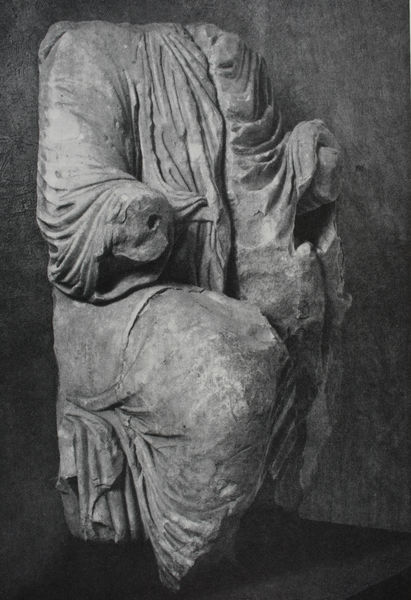
Titel: Torso der Kaiserstatue Friedrichs II - Skulptur für die Brückentoranlage von Capua
Standort: Capua
Institution: Museo Campano
Schlagwörter: fuß, kopf, körper, umhang, weiß, sitzen, ellbogen, grau, kleid, marmor, schwarz, wand, arm, arme, falten, kleidung, mensch, sockel, stein, hände, kirche, figur, gewand, mantel, sitzend, stoff, person, skulptur, statue, beine, relief, bein, füße, sitz, falte, sitzt, palme, bildhauerei, faltenwurf, plastik, ellenbogen, knie, oberkörper, oberarm, foto, fotografie, hängen, antike, torso, kniee, loch, schwarzweiß, sitzfigur, löcher, ausstellung, fragment, korpus, kaputt, antik, toga, kniend, zerstört, palmen, fragmentarisch, stumpf, kopflos, antikisch, gewandfalten, ornat, rumpf, statur, hockend, überrest, armstumpf, ohne kopf, beinlos, fehlen, handlos, keine, faltenwurd, armlos, armstümpfe, abgebrochen, rest, wandrelief, slulptur, extremitäten, ohne hände, keine arme, keine hände, kein kopf, beimlos, mensch ohne kopf, heliger